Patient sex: F
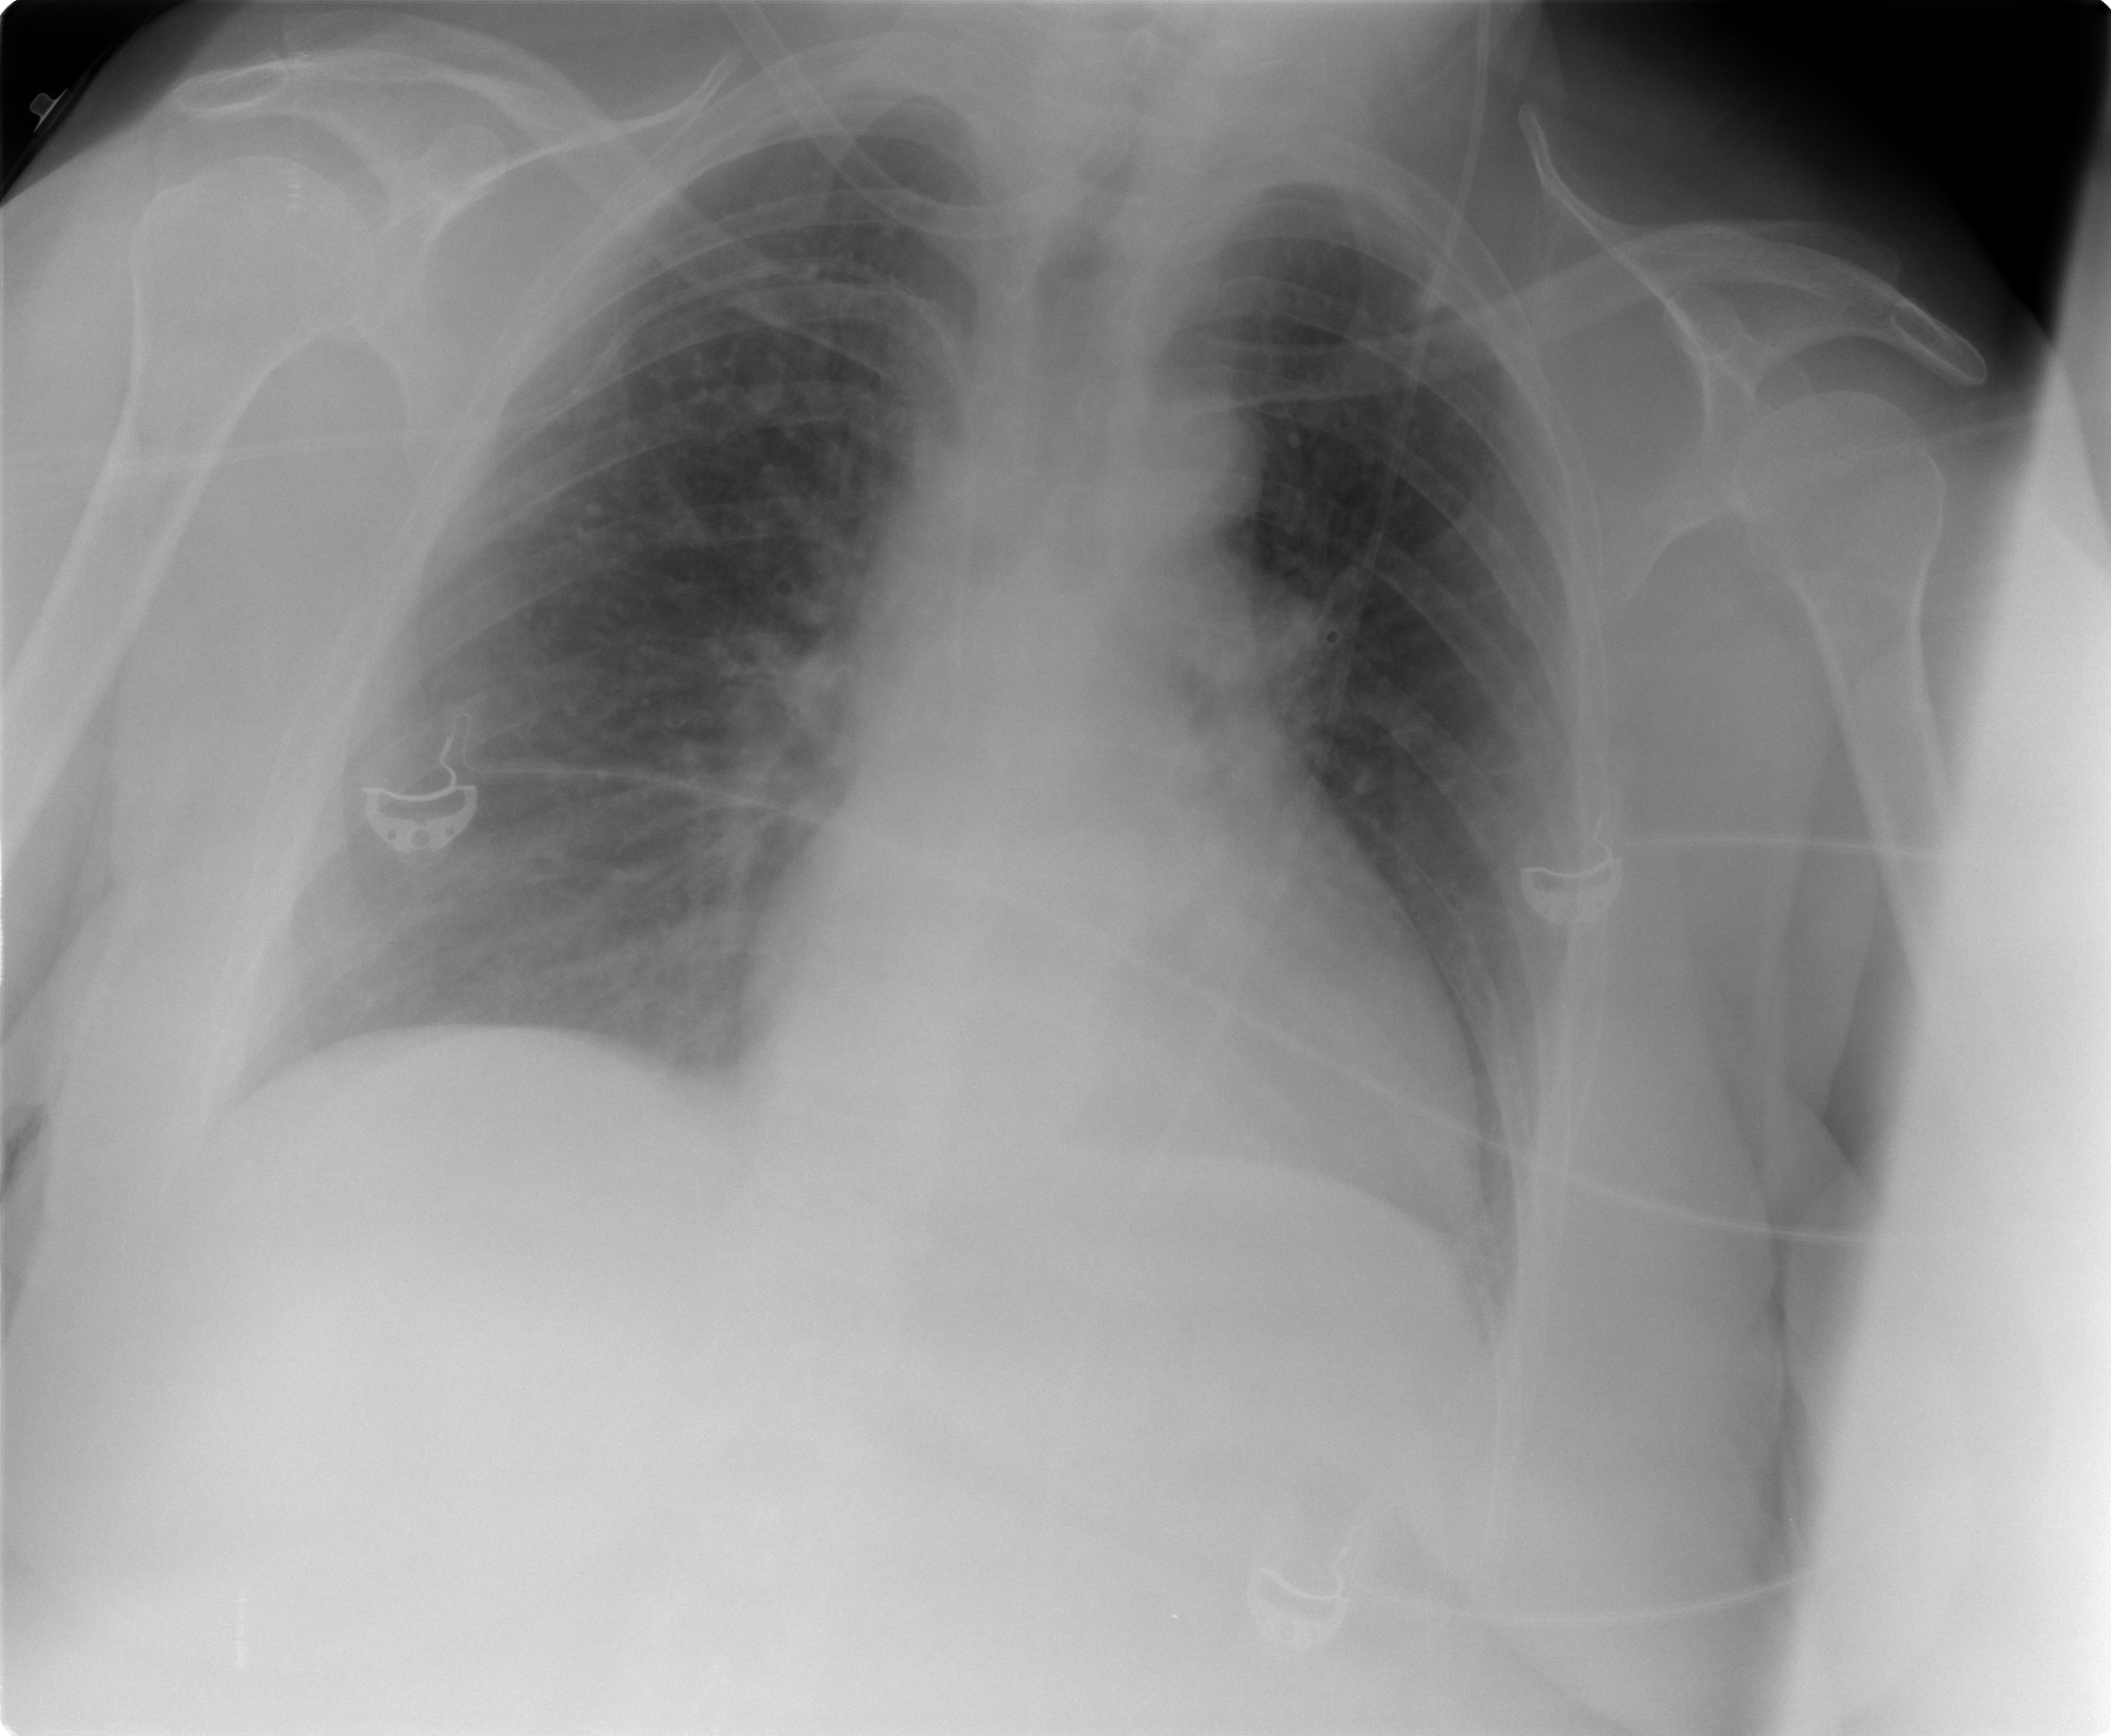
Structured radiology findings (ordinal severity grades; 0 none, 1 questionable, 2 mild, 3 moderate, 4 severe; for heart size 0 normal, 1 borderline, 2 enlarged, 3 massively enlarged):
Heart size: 0
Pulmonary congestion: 1
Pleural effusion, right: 0
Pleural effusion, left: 0
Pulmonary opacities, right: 0
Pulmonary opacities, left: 0
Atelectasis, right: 0
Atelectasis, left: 0